Interaction volume radius: 5 \u00c5
Interaction volume height: 20 \u00c5
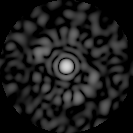
Disorder parameter: 0.8025